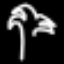
Label: palm tree